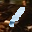
Label: 1